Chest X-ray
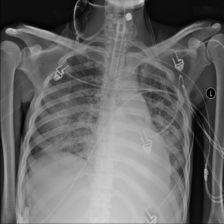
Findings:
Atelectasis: negative
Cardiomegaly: negative
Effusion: negative
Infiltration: positive
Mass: negative
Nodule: negative
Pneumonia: negative
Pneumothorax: negative
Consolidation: negative
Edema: negative
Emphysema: negative
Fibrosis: negative
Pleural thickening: negative
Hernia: negative